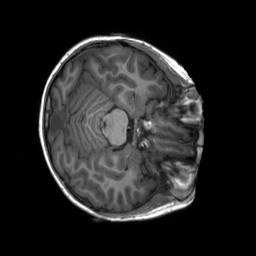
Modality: T1w
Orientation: axial
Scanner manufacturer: siemens
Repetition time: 2.3 s
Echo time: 0.00229 s